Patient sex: F
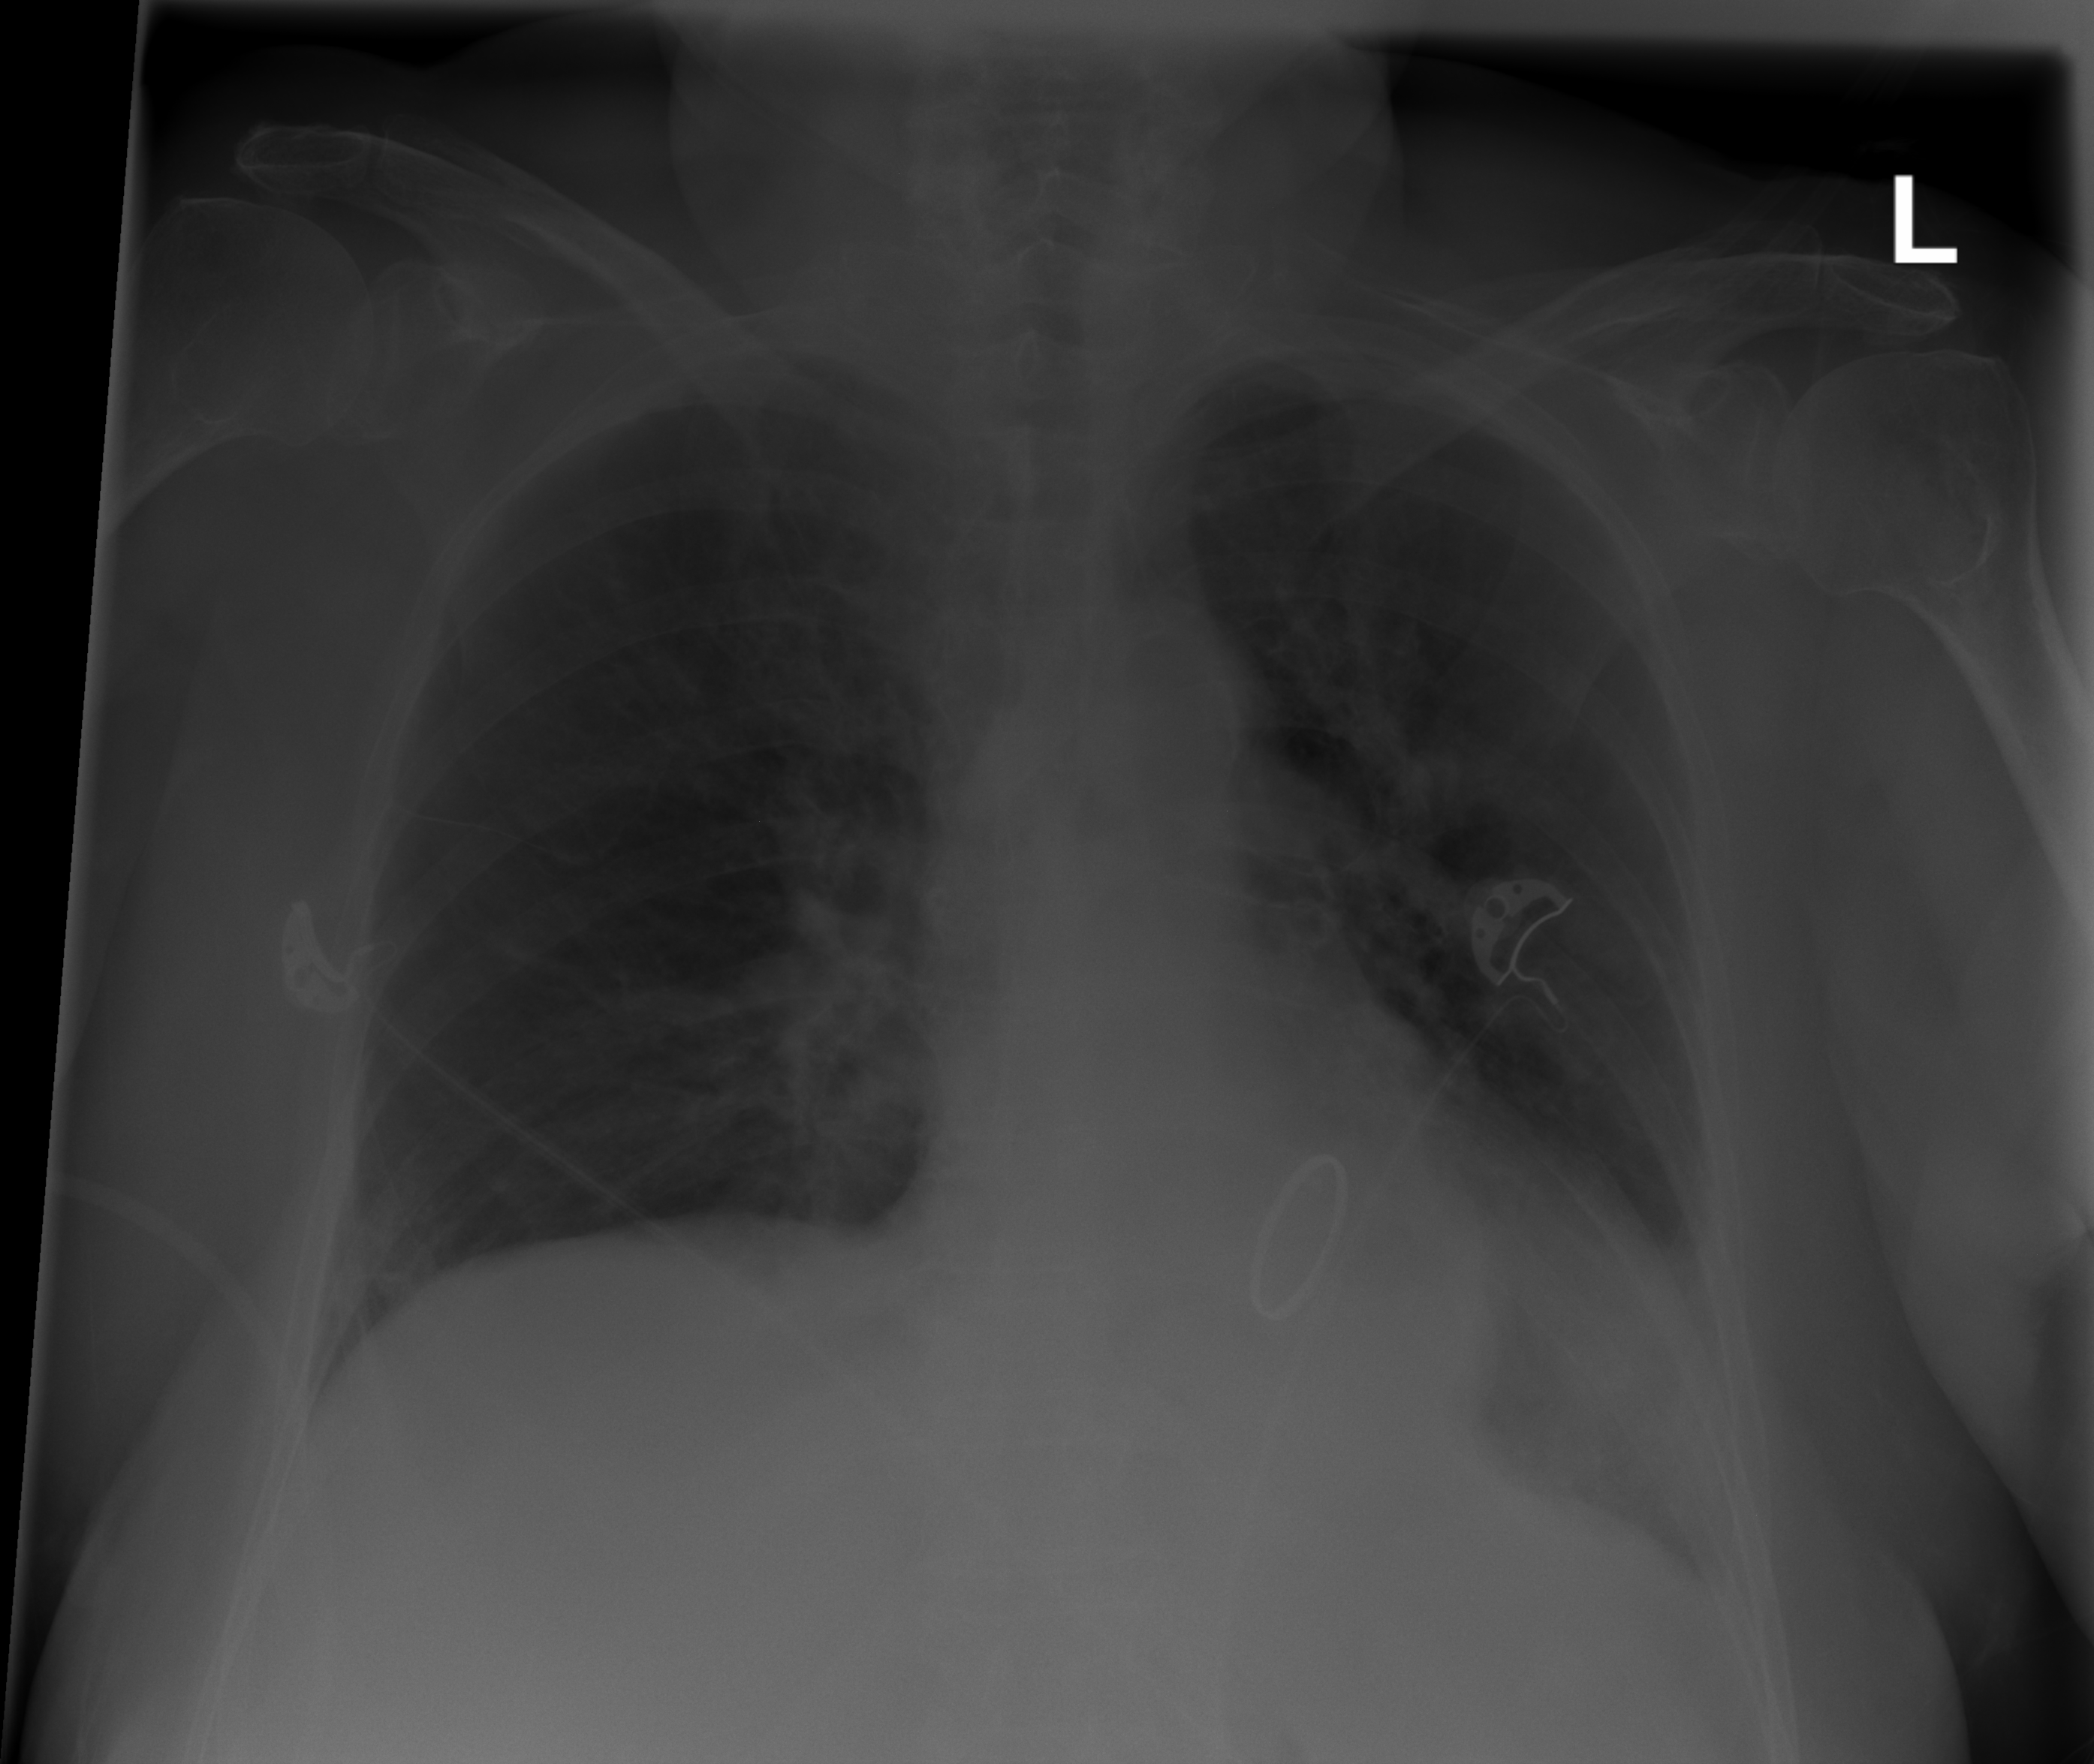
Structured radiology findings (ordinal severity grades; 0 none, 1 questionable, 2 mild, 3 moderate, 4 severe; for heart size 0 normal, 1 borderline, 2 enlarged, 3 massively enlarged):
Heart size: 2
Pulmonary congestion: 0
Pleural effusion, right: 0
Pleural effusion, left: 2
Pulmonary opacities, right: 2
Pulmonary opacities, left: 0
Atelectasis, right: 0
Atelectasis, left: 2